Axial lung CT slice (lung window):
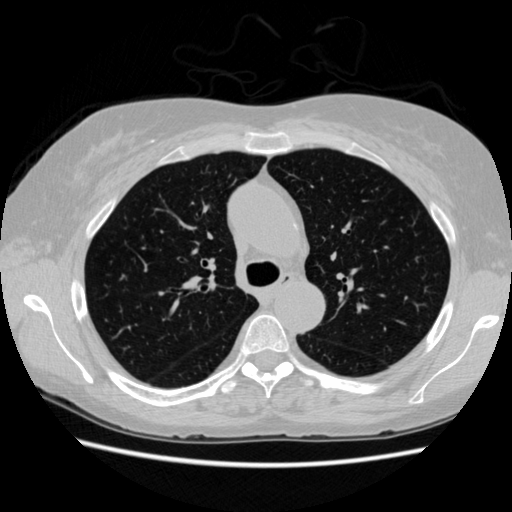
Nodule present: no